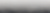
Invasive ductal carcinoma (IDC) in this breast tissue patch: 0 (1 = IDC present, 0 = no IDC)